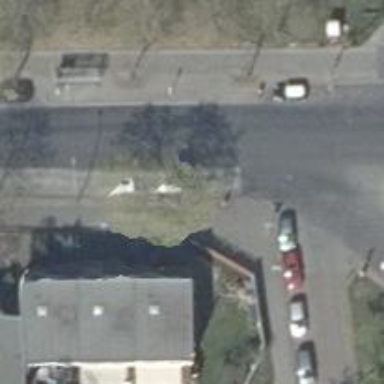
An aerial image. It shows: Residential road with asphalt surface. Both sides have sidewalks.